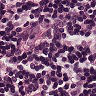
Metastatic tissue present: no